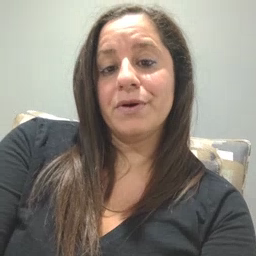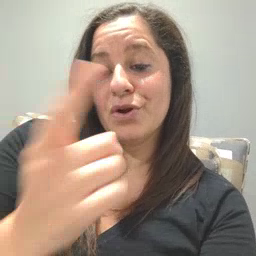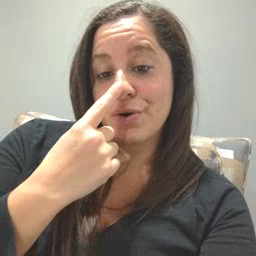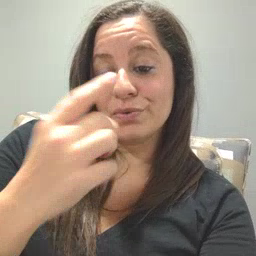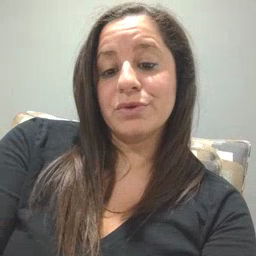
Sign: nose